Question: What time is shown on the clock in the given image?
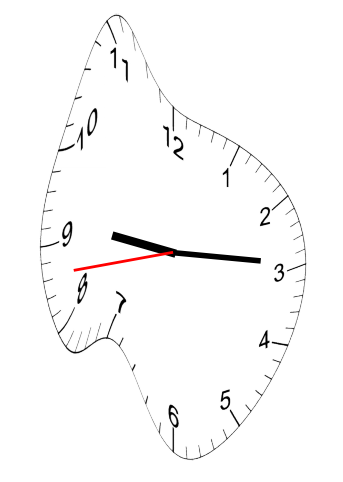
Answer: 09:14:43